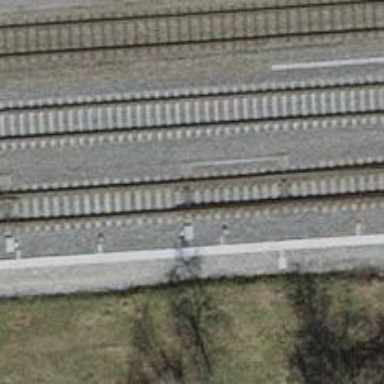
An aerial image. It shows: Single-track electrified railway with contact line.